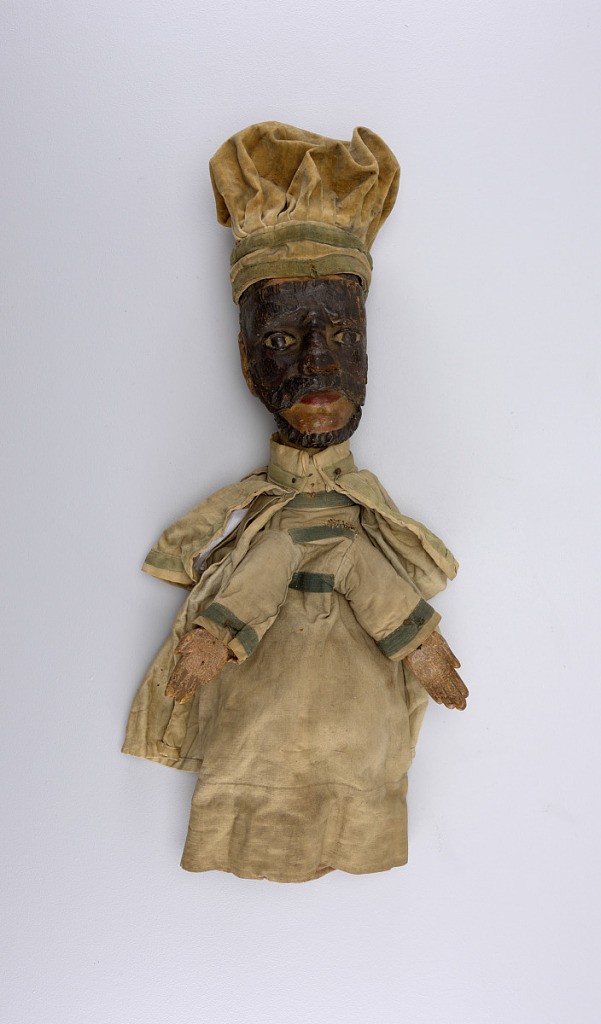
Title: Brighella
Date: early 18th century
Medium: Carved and painted wood, glass and woven cloth
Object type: Puppet
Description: Carved head with small black beard, black moustache. Beige velvet cap with green bands. Natural cotton sleeves banded in green. Cotton twill cape, banded in green, a later addition. Carved wooden hands nailed onto the sleeves.